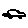
Label: car